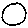
Label: circle